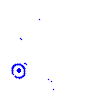
Particle: pion